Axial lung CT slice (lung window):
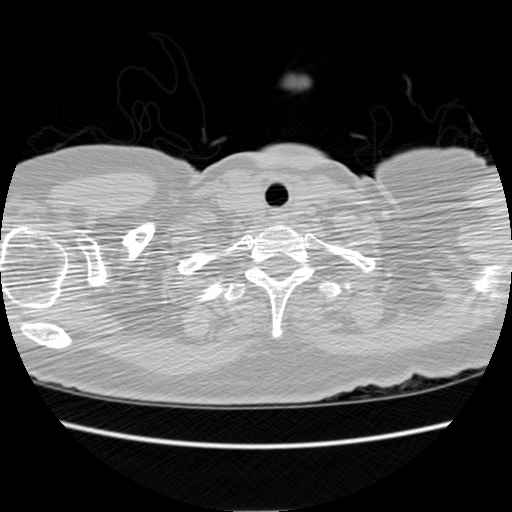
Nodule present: no